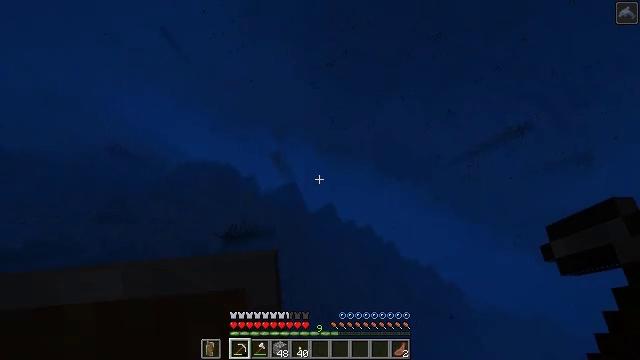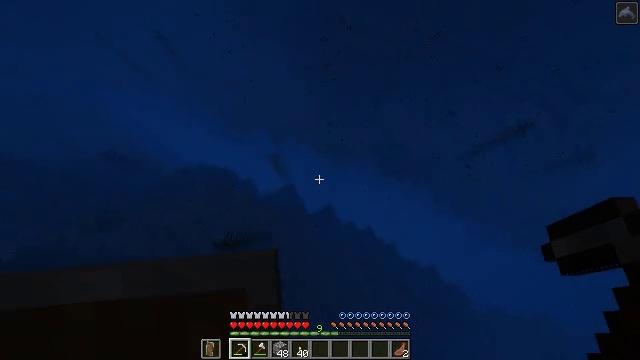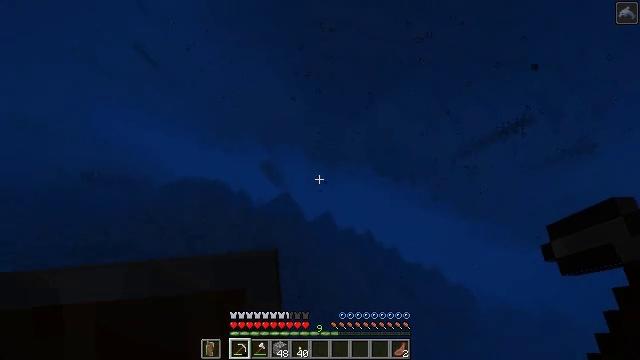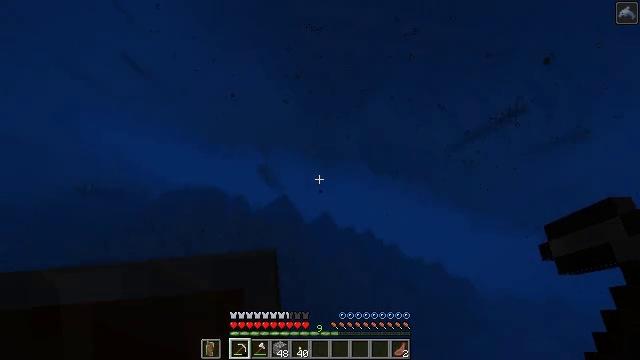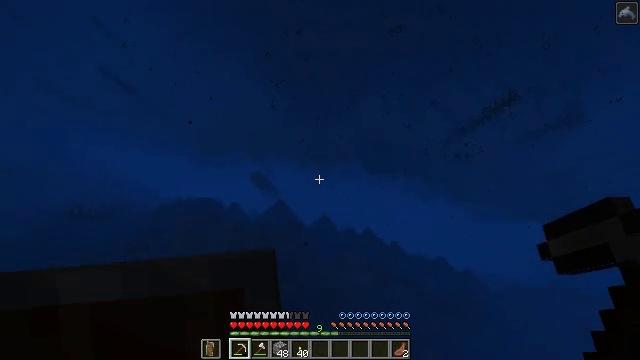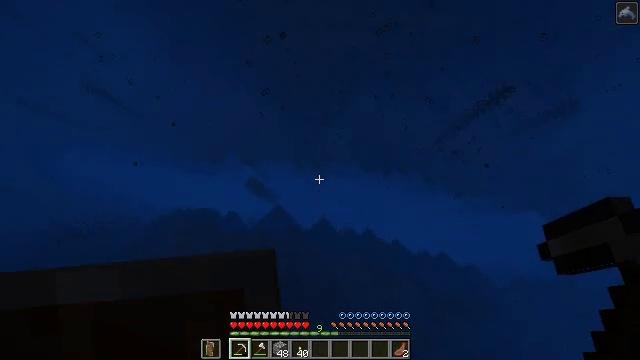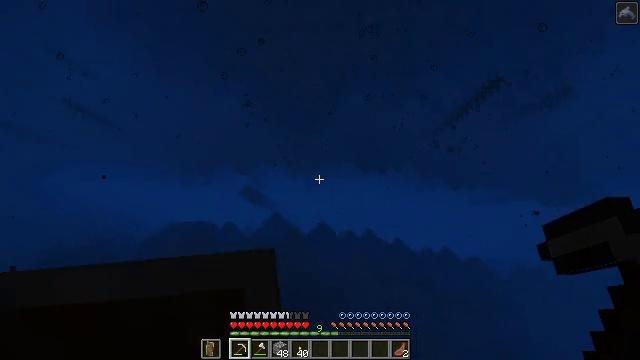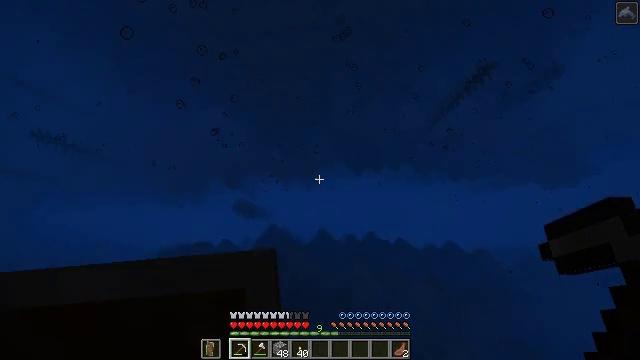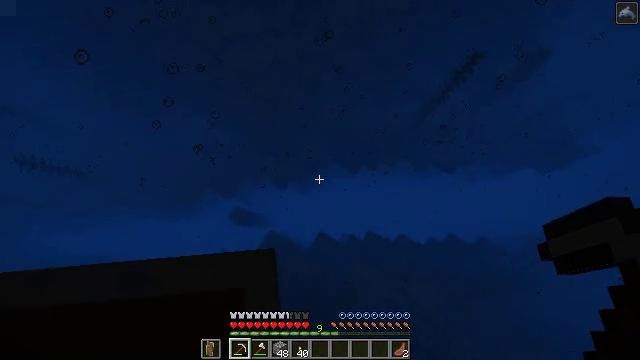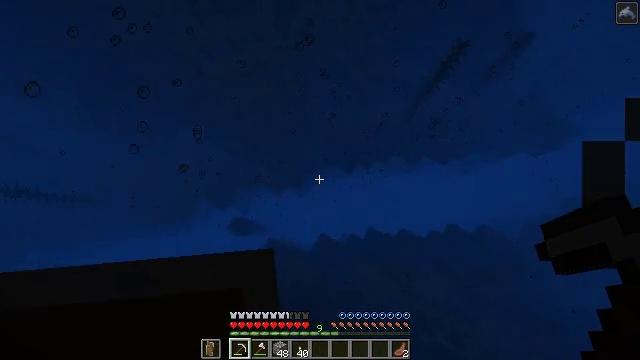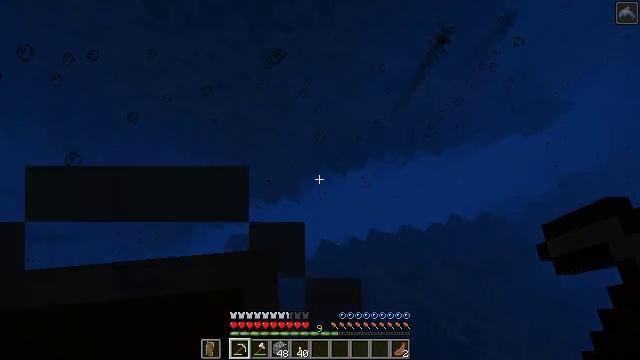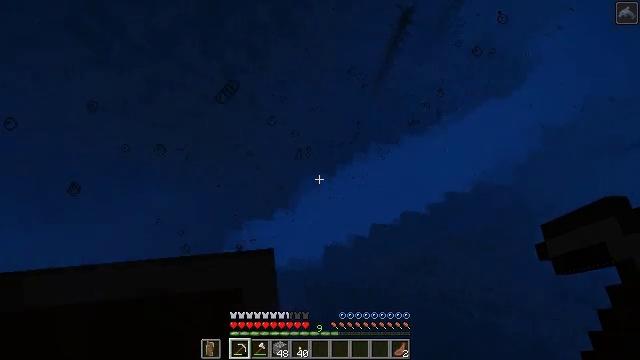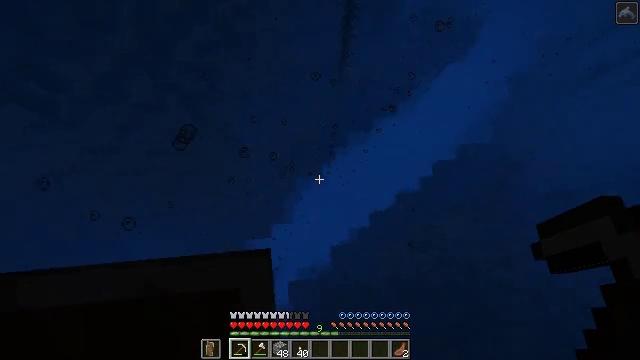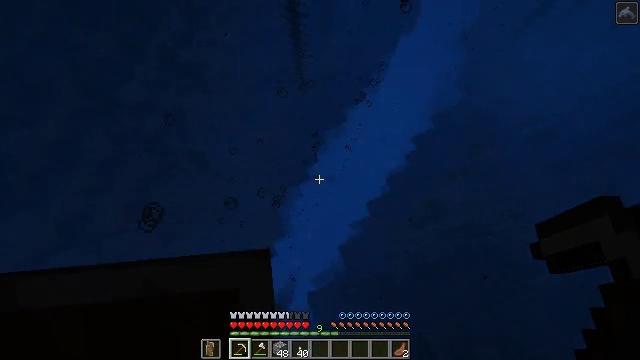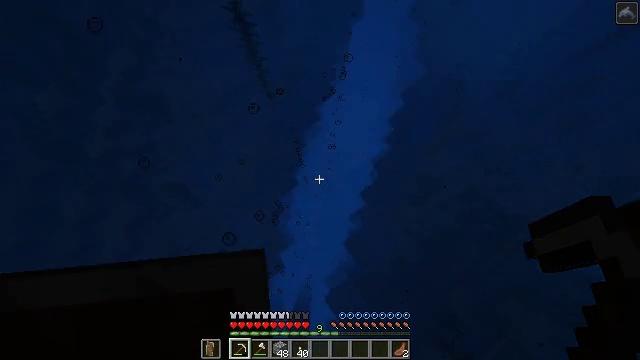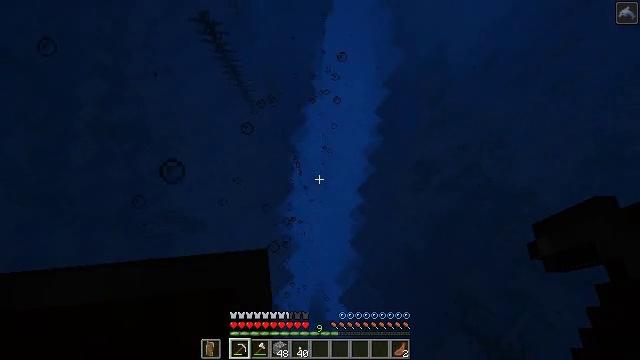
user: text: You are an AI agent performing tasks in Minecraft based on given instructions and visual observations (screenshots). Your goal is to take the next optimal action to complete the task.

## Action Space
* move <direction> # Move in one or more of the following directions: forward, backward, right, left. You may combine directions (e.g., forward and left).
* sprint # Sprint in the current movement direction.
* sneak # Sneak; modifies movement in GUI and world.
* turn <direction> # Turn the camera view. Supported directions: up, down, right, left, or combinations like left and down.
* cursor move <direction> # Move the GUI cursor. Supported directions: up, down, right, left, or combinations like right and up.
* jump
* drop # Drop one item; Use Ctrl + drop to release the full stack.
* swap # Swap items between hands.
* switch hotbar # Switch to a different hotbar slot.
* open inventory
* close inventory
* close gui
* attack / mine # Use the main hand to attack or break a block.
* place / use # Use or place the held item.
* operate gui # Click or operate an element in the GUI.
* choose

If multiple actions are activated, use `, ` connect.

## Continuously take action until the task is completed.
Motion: motion action
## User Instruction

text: Mine the kelp plant underwater.
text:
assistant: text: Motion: move forward and move right, sprint
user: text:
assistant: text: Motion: move forward and move right, sprint, turn right
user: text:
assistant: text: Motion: move forward and move right, sprint, turn right
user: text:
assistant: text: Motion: move forward and move right, sprint, turn right
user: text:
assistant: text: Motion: move forward and move right, sprint, turn right
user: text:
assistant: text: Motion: move forward and move right, sprint, turn right
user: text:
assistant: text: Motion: move forward and move right, sprint, turn right
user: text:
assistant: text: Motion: move forward and move right, sprint, turn right
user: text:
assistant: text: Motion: move forward and move right, sprint, turn right
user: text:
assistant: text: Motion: move forward and move right, sprint, turn right
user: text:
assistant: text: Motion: move forward and move right, sprint, turn right
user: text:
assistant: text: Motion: move forward and move right, sprint, turn right
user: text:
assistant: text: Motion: move forward and move right, sprint, turn right
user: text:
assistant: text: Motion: move forward and move right, sprint, turn right
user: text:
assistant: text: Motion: move forward and move right, sprint, turn right
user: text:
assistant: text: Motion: move forward and move right, sprint, turn right
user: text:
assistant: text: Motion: move forward and move right, sprint
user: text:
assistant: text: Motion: move forward and move right, sprint
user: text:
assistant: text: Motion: move forward, sprint
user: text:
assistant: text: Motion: move forward, sprint
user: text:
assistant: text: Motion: move forward, sprint
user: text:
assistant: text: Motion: move forward, sprint
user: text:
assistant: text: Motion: move forward, sprint, turn right
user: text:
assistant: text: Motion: move forward, sprint, turn right
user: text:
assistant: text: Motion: move forward, sprint, turn right
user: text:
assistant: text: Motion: move forward, sprint, turn right and down
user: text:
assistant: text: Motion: move forward and move right, sprint, turn right
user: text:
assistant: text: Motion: move forward and move right, sprint
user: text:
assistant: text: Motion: move forward and move right, sprint
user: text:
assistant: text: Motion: move forward and move right, sprint